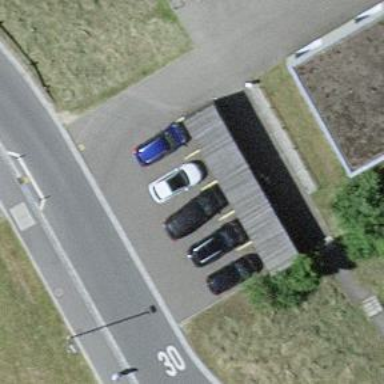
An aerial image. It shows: Bicycle parking area.